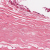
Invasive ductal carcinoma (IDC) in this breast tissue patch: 0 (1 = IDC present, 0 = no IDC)